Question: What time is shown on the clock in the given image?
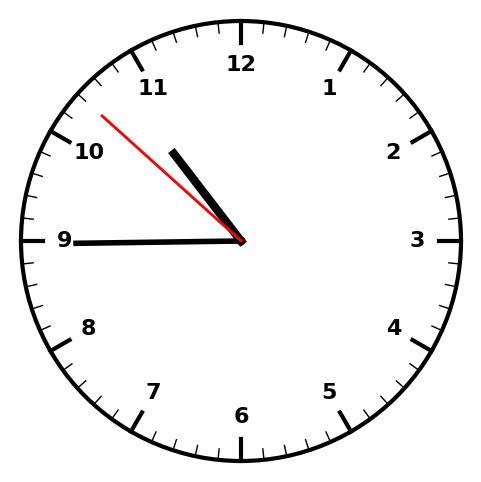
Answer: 10:44:52